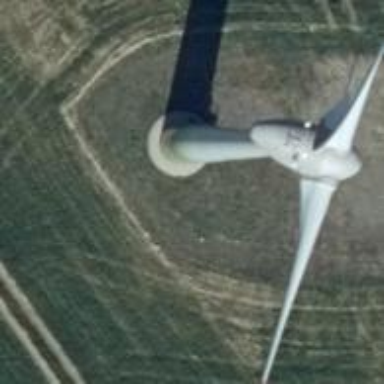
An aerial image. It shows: Wind power generator.